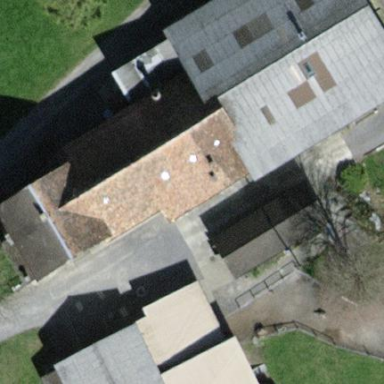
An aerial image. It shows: Farmyard area.